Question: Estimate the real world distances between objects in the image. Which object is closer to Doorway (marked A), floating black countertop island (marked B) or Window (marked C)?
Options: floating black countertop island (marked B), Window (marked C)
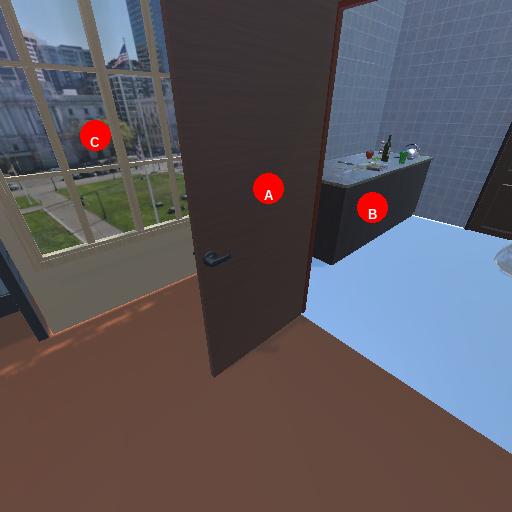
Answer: floating black countertop island (marked B)